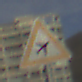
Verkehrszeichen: FlugbetriebLinks
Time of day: MorningAfternoon
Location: Outdoor (Suburban)
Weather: PartlyCloudy
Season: NotSpecified
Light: Natural